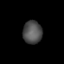
Tissue: lung
Cell type: Epithelial cells
Senescence score: 0.2336
Nuclear area (px): 429
Mean DAPI intensity: 79.457